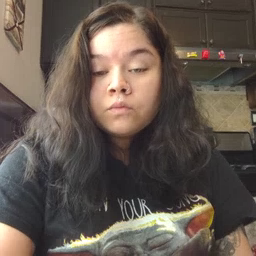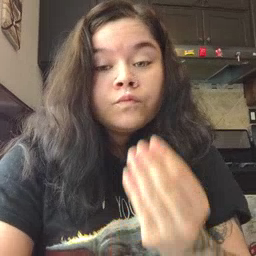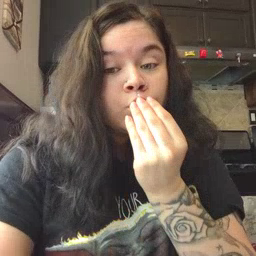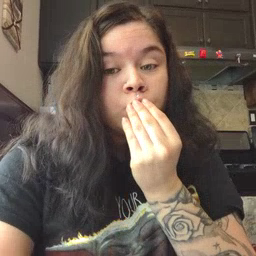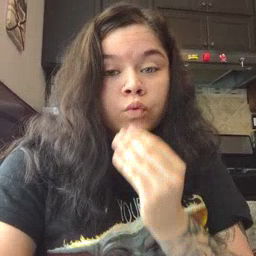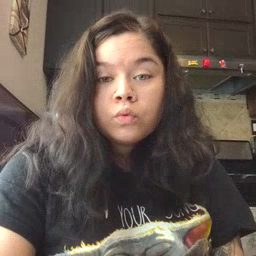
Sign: food